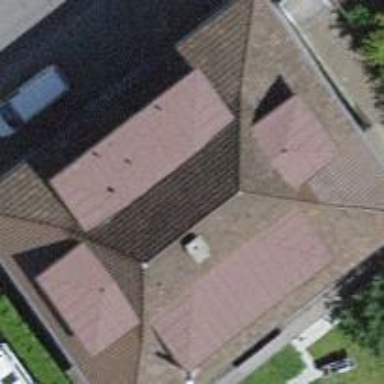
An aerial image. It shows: Hipped roof on apartment building.